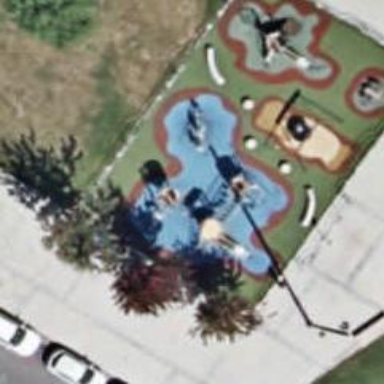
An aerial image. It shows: Playground with various play structures.